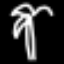
Label: palm tree